Question: In Infineon C509 there is a register called S1CON which is a special function register which looks like this.

Is is possible to define bit 0 on S1CON as RI1 so it can be access and refereed to in the main program. I wanted to checked in my main program if receive flag interrupt for serial interface 1 is high or low. Its not defined in the header file but S1CON is
'''
sfr S1CON = 0x9B;
'''
Thank you
Or is it just possible to just check the status on Bit 0 on S1CON???
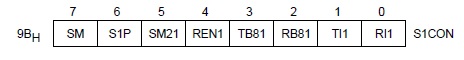
Answer: You can define masks for the individual bits (they may already be defined for you in an appropriate header file), e.g.
'''
#define RI1 0x01 // RI1 = bit 0
#define TI1 0x02 // TI1 = bit 1
#define RB81 0x04 // RB81 = bit 2
...
'''
and then to test RI1:
'''
if (SC1CON & RI1)
...
'''
To set RI1:
'''
SCICON |= RI1;
'''
To clear RI1:
'''
SCICON &= ~RI1;
'''